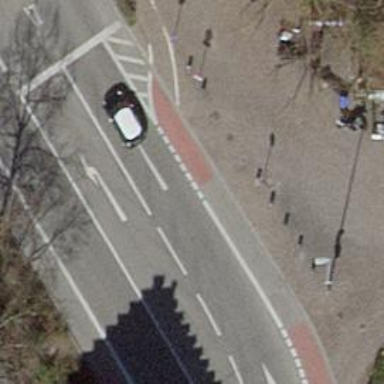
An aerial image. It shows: Rising bollard barrier.